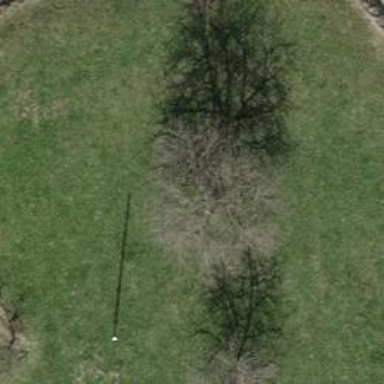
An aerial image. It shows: Single tag "natural: tree."